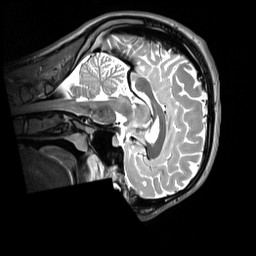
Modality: T2w
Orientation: sagittal
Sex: male
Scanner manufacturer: siemens
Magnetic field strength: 3 T
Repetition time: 3.2 s
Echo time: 0.409 s